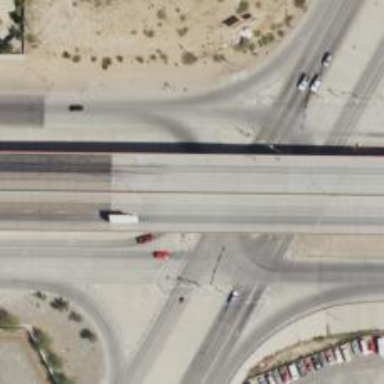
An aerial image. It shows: Frontage road connected to secondary link road.